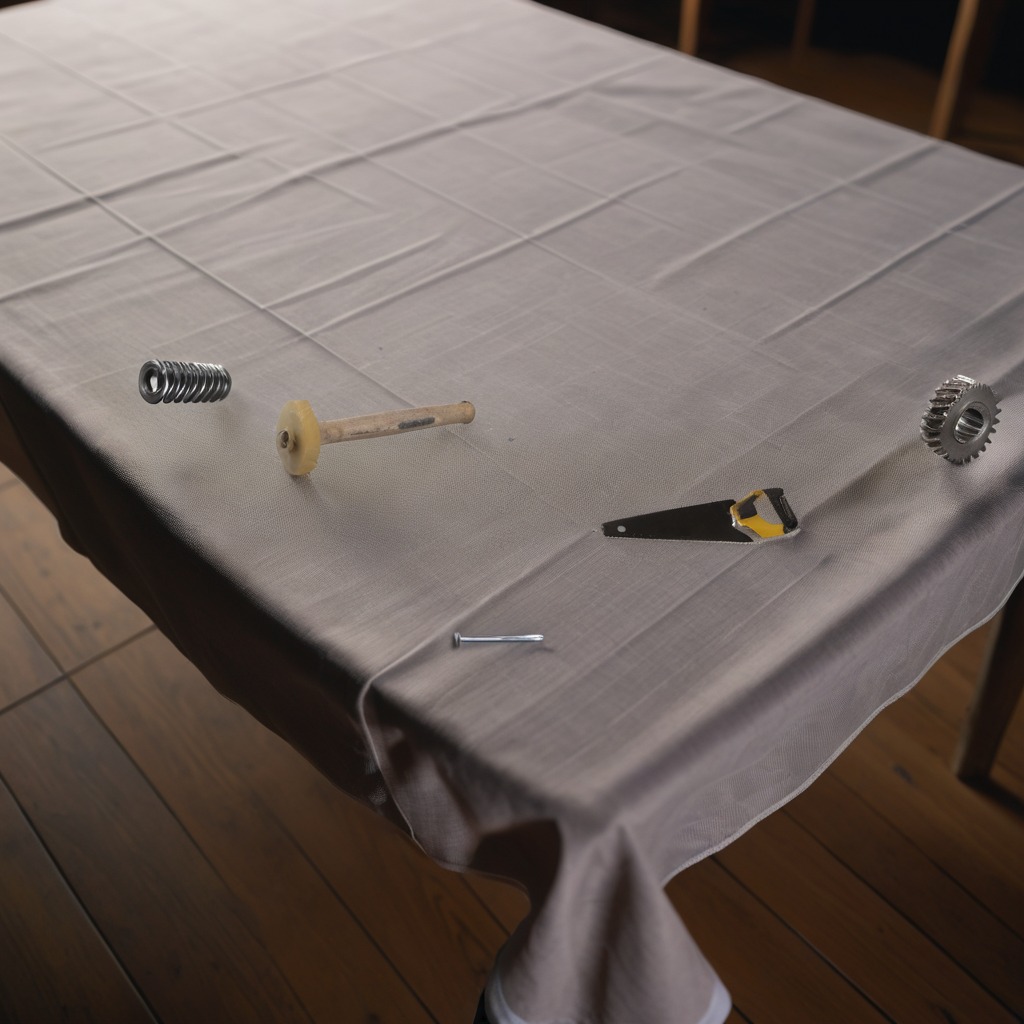
A steel gear with teeth, a hammer, a metal machine screw, a coiled metal spring, and a handheld metal saw are lying on the wooden table.